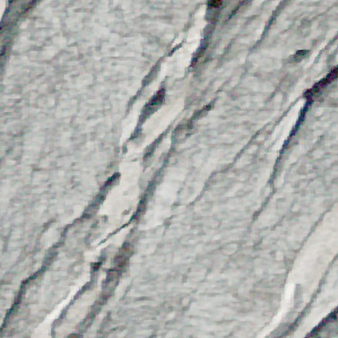
Label: other